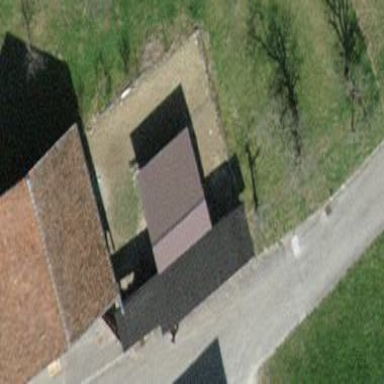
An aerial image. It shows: View of roof of building.